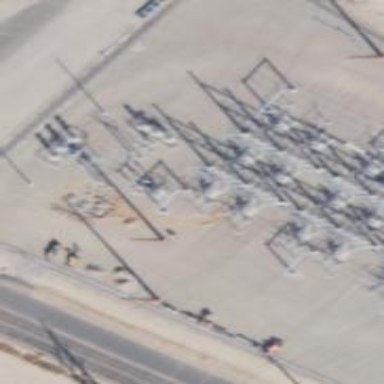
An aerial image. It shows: Switch for power supply.